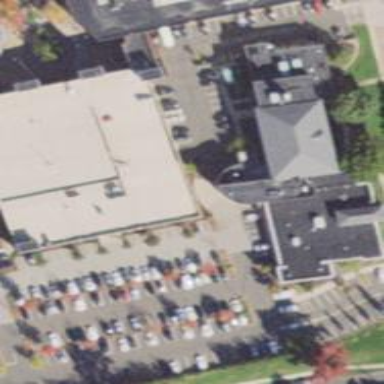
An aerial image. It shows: Police building.